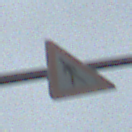
Verkehrszeichen: FussgaengerRechts
Umgebung: Outdoor, Suburban
Tageszeit: Midday
Wetter: Overcast
Licht: Natural
Jahreszeit: NotSpecified
Kontrast: LowContrast